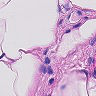
Metastatic tissue present: no